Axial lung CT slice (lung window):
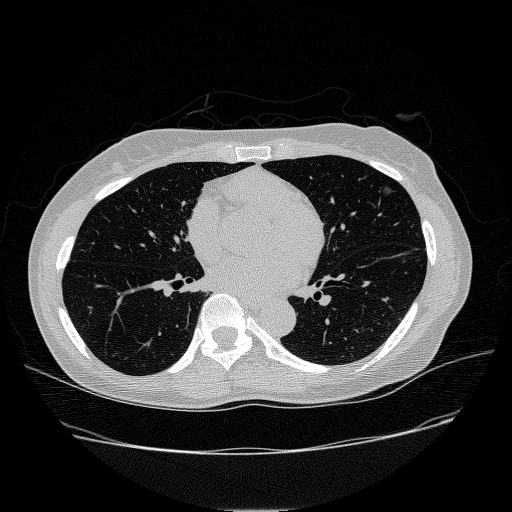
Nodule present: yes
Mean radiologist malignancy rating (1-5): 3.25